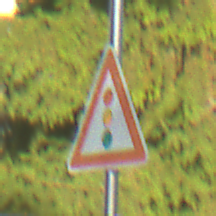
Verkehrszeichen: Lichtzeichenanlage
Umgebung: Outdoor, Suburban
Tageszeit: SunriseSunset
Wetter: PartlyCloudy
Licht: Natural
Jahreszeit: NotSpecified
Kontrast: MediumContrast